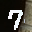
Label: 7